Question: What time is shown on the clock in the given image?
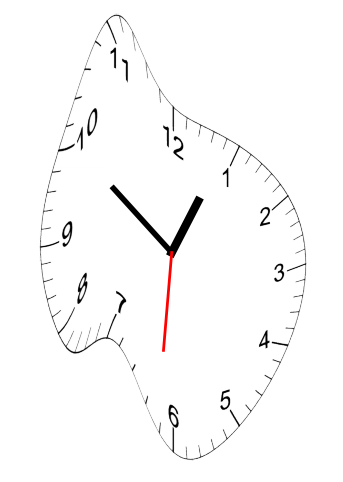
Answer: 12:50:31